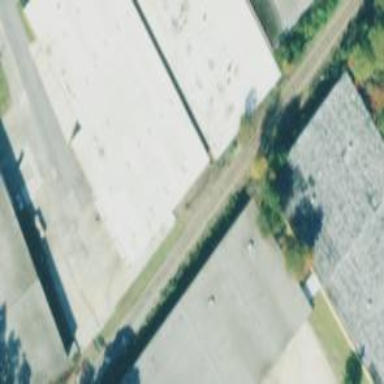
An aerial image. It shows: Abandoned railway spur.